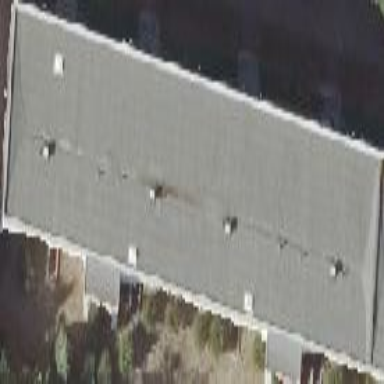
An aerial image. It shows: Flat-roofed apartment building with tar paper roofing material.